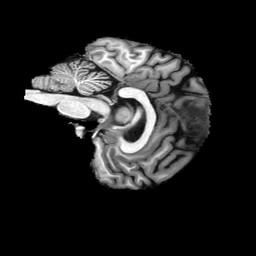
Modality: T1w
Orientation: sagittal
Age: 25
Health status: healthy
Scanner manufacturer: philips
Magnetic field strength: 3 T
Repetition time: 0.007838 s
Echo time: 0.0036 s